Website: home-depot
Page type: delivery-shipping
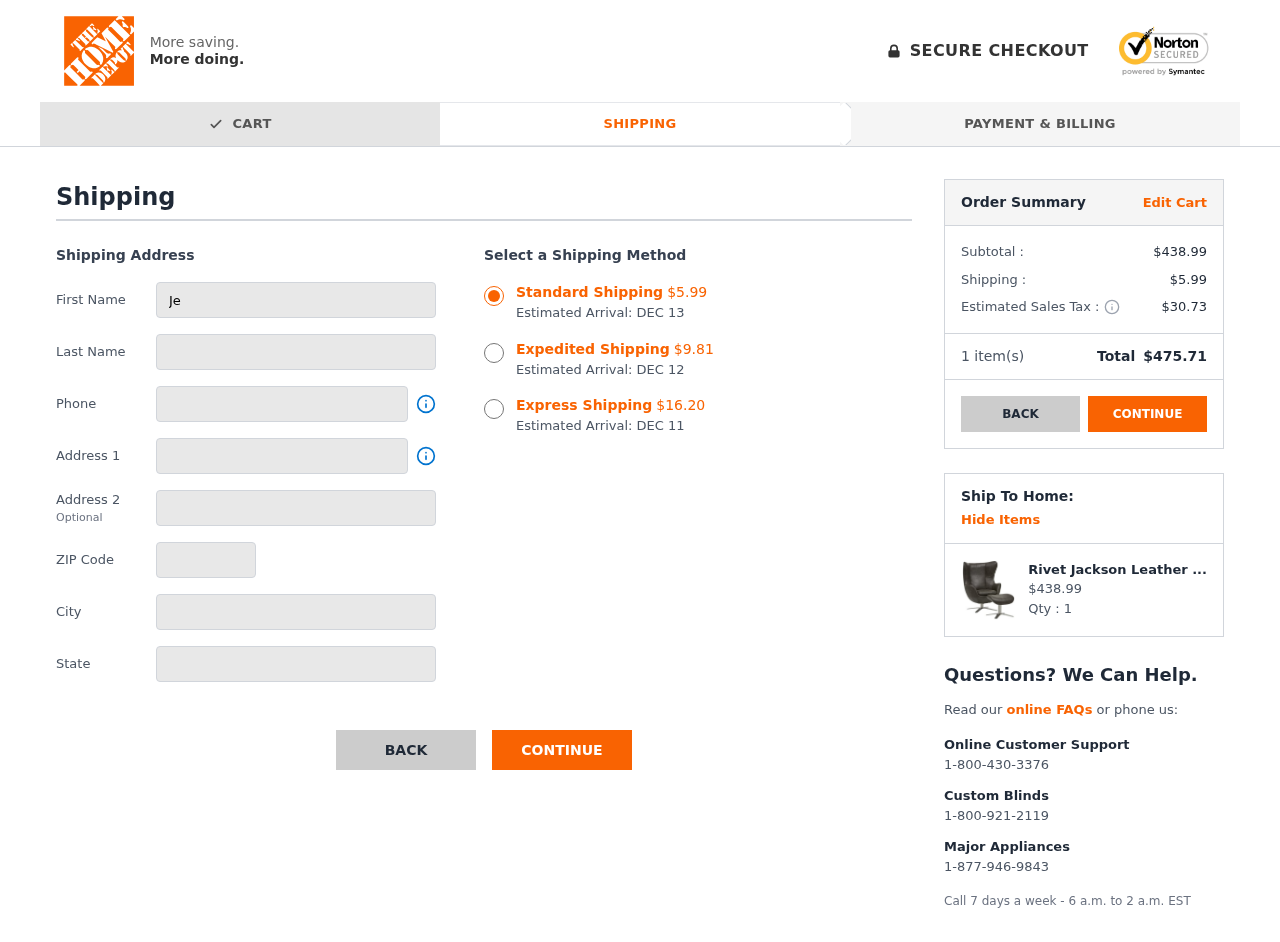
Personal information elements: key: PII_CITY
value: Port John
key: PII_FIRSTNAME
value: Jennifer
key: PII_LASTNAME
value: Reeves
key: PII_PHONE
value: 6437584972
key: PII_POSTCODE
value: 30216
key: PII_STATE
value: North Carolina
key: PII_STREET
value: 559 Miles Ranch
Product elements: key: PRODUCT1_NAME
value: Rivet Jackson Leather Swivel Chair and Ottoman,
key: PRODUCT1_PRICE
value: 438.99
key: PRODUCT1_QUANTITY
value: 1
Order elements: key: ORDER_SHIPPING_COST_STANDARD
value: $5.99
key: ORDER_DELIVERY_DATE
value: DEC 13
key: ORDER_SHIPPING_COST_EXPEDITED
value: $9.81
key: ORDER_DELIVERY_DATE_EXPEDITED
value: DEC 12
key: ORDER_SHIPPING_COST_EXPRESS
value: $16.20
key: ORDER_DELIVERY_DATE_EXPRESS
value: DEC 11
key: ORDER_SUBTOTAL
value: $438.99
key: ORDER_SHIPPING_COST
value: $5.99
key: ORDER_TAX
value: $30.73
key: ORDER_NUM_ITEMS
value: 1
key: ORDER_TOTAL
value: $475.71